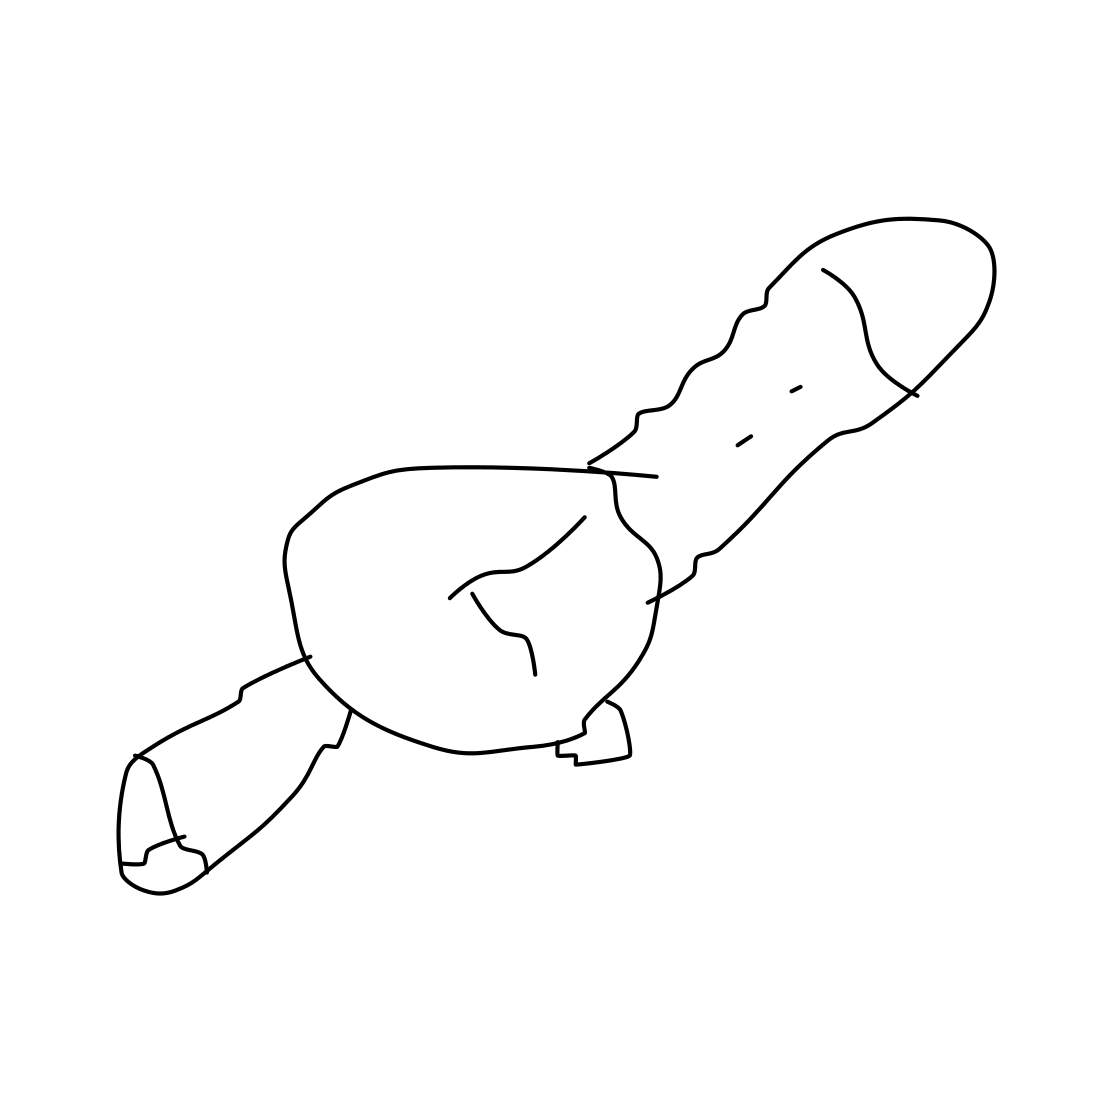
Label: wrist-watch